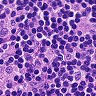
Metastatic tissue present: no